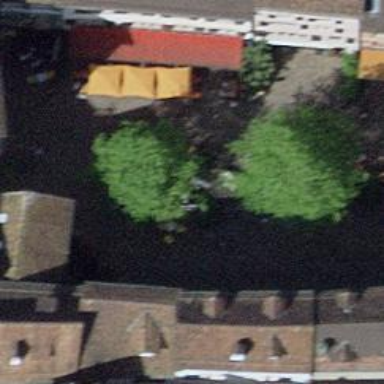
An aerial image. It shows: Pedestrian road with unhewn cobblestone surface.